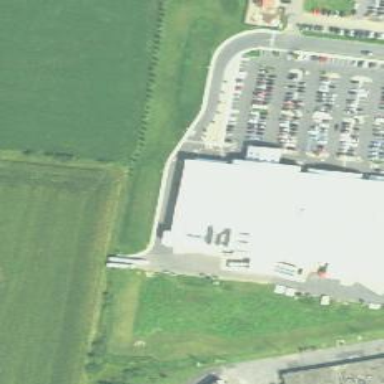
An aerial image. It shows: Building that houses supermarket.